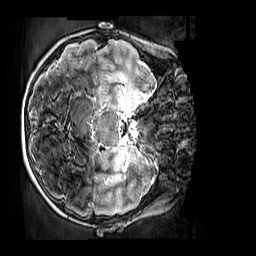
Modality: T2w
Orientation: axial
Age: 10
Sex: female
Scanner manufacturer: siemens
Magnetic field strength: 3 T
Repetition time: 3.2 s
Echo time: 0.408 s